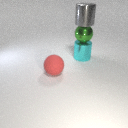
large green metal sphere above large cyan metal cylinder